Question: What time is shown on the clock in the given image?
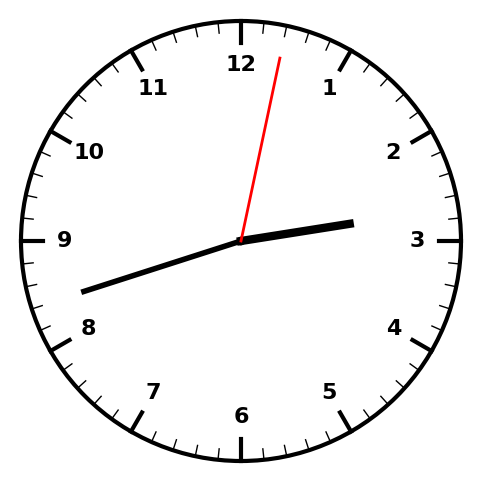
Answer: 02:42:02